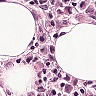
Metastatic tissue present: yes